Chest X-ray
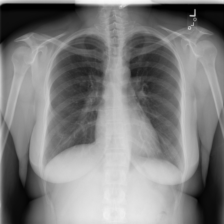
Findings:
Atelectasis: negative
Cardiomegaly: negative
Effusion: negative
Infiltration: negative
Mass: negative
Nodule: negative
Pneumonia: negative
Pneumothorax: negative
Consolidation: negative
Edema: negative
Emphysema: negative
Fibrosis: negative
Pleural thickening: negative
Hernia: negative